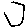
Label: hexagon